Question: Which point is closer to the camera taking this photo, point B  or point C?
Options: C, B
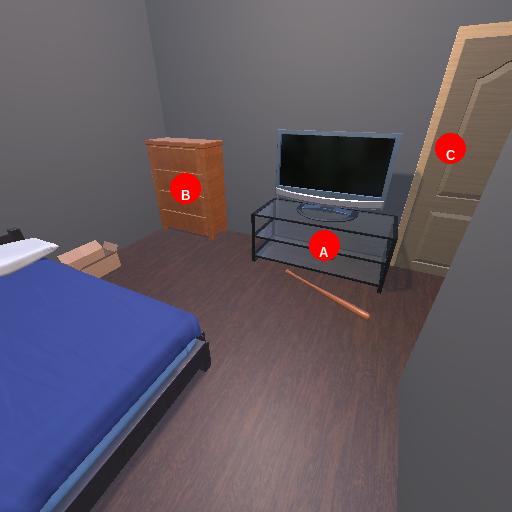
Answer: C